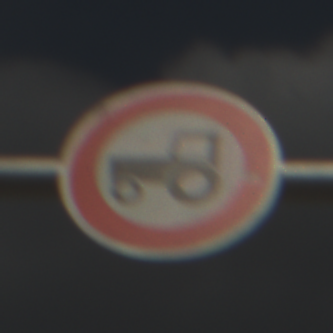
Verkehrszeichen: VerbotKraftfahrzeugeZuegeNichtSchneller25
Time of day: MorningAfternoon
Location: Outdoor (Beach)
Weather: PartlyCloudy
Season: NotSpecified
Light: Natural